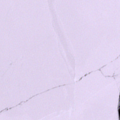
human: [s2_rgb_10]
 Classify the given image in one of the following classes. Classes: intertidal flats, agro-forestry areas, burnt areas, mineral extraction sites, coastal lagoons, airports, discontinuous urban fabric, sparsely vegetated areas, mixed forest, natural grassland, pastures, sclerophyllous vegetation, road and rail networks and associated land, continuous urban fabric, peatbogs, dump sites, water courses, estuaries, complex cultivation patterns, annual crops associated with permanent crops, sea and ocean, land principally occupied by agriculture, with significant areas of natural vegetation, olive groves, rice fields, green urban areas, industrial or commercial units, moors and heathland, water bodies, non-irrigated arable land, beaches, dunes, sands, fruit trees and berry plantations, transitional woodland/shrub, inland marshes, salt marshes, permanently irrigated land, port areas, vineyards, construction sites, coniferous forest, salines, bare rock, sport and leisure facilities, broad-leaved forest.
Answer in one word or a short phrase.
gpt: sea and ocean